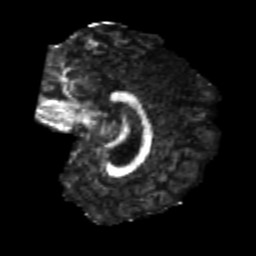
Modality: FA
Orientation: sagittal
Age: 22
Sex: male
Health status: healthy
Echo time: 0.074 s